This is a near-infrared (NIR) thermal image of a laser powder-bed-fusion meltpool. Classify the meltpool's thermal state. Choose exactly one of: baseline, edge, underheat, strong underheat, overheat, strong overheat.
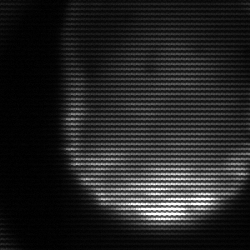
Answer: edge